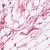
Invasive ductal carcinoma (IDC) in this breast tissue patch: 0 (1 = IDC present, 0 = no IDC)